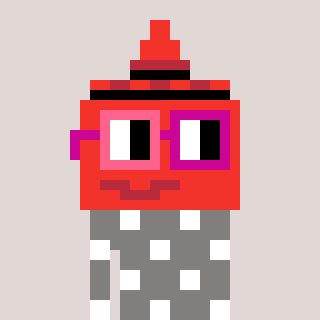
a pixel art character with square pink and red glasses, a ketchup-shaped head and a bluegrey-colored body on a warm background